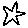
Label: star